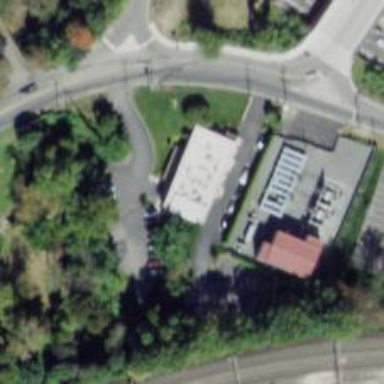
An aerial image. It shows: Veterinary facility.